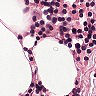
Metastatic tissue present: no